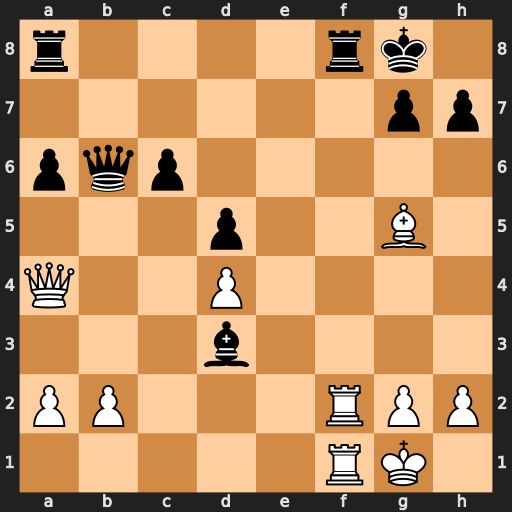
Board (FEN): r4rk1/6pp/pqp5/3p2B1/Q2P4/3b4/PP3RPP/5RK1
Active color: w
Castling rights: -
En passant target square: -
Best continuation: Rxf8+ Rxf8 Rxf8+ Kxf8 Qa3+ Kg8 Qxd3